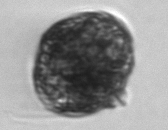
Label: Alexandrium_catenella